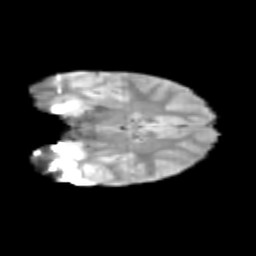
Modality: T2w
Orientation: coronal
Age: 11
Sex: female
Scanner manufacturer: siemens
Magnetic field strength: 3 T
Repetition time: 3.8 s
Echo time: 0.07 s